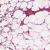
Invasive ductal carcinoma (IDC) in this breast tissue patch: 0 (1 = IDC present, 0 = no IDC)